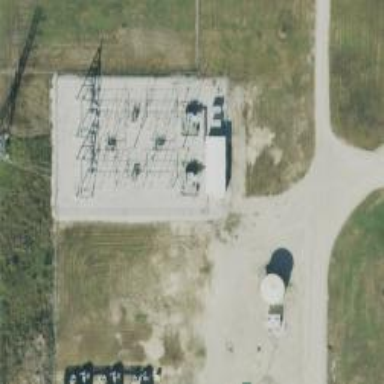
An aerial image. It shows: Switch used for power control.